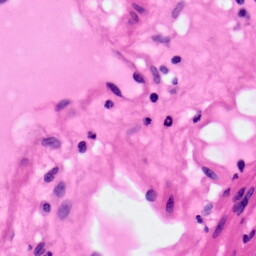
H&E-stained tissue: Pancreatic